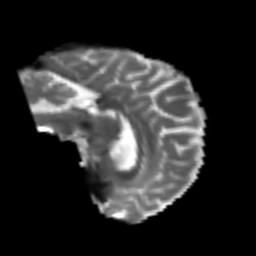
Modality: T2w
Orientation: sagittal
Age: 59
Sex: female
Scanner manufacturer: siemens
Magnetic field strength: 3 T
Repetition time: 4.999 s
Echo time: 0.07946 s